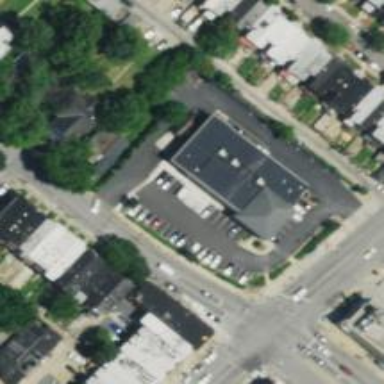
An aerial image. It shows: Building.